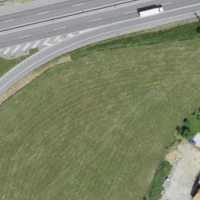
EUNIS habitat code: 57
Species observed at this site:
Milvus milvus